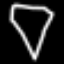
Label: diamond